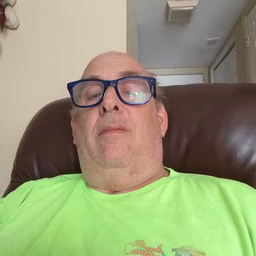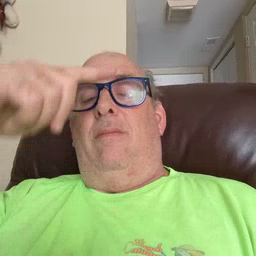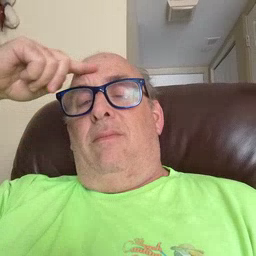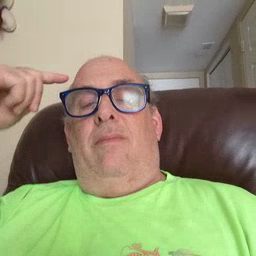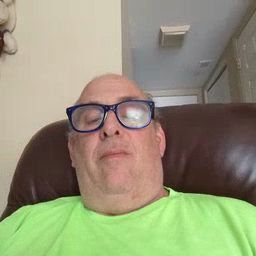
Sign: black